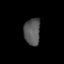
Tissue: prostate
Cell type: T cells
Senescence score: 0.2895
Nuclear area (px): 428
Mean DAPI intensity: 87.699